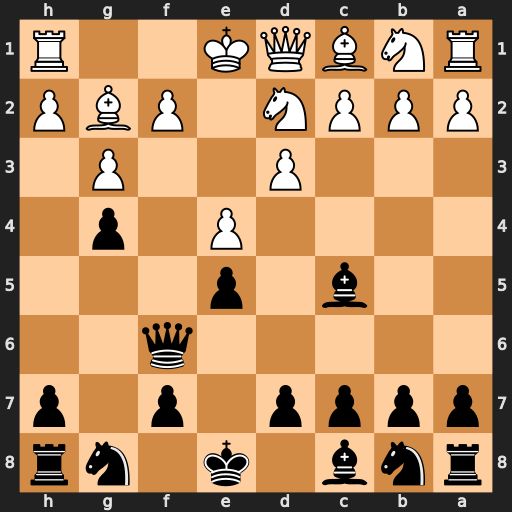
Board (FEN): rnb1k1nr/pppp1p1p/5q2/2b1p3/4P1p1/3P2P1/PPPN1PBP/RNBQK2R
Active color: b
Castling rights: KQkq
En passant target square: -
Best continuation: Qxf2#